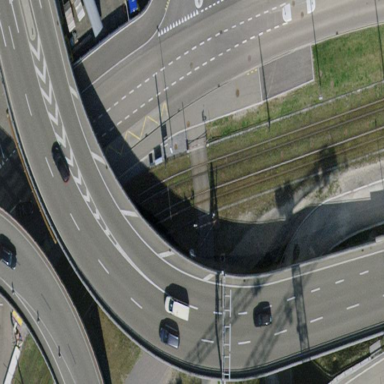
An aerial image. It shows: Concrete bridge.